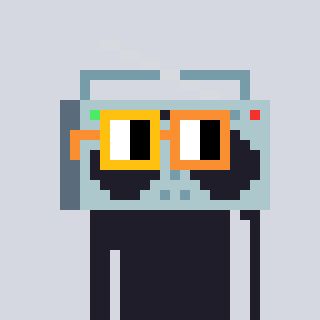
a pixel art character with square yellow and orange glasses, a boombox-shaped head and a blue-colored body on a cool background